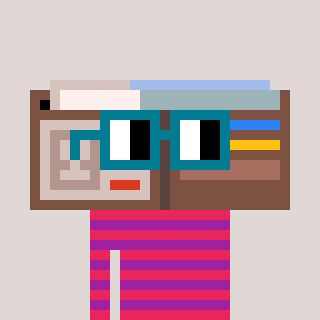
a pixel art character with square dark green glasses, a wallet-shaped head and a magenta-colored body on a warm background